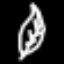
Label: leaf